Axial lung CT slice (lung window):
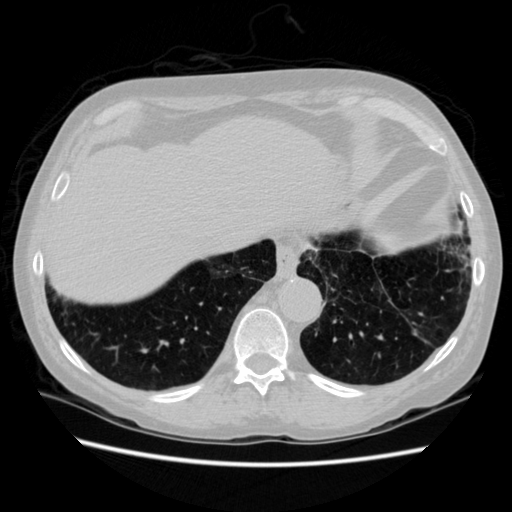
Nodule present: no